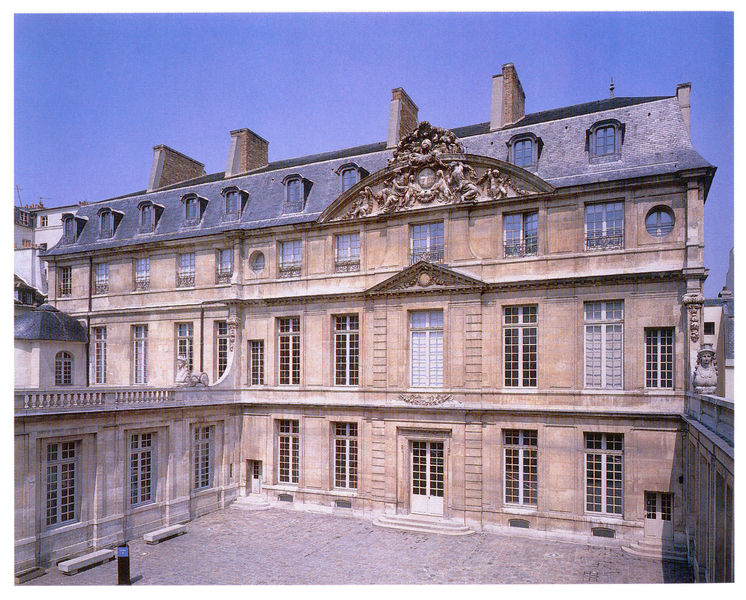
Titel: Hôtel Salé, Fassade
Künstler: Jean Boullier
Standort: Paris
Institution: Hôtel Salé
Schlagwörter: blau, flügel, himmel, kopf, schatten, weiß, dreieck, gelb, ocker, stadt, fenster, frankreich, licht, paris, schmuck, tür, dach, gebäude, haus, rot, schloss, architektur, barock, rahmen, stein, brüstung, sonne, klassizismus, girlande, renaissance, kamin, kamine, rund, schornstein, statue, balkon, relief, ansicht, bogen, fassade, pflaster, türen, giebel, mauer, schornsteine, ziegel, farbe, hof, platz, bank, pilaster, figuren, kies, kuppel, treppe, treppen, jugendstil, symmetrie, stuck, geländer, stufe, stufen, tor, galerie, foto, fotografie, photographie, bögen, eingang, erker, interieur, außen, innenhof, offen, medaillon, palast, palazzo, rundfenster, balustrade, dachfenster, gauben, architrav, bänke, photo, dreiecksgiebel, portal, rustika, villa, gesims, risalit, sandstein, farbfoto, residenz, schiefer, walmdach, mansarde, mezzanin, kapelle, etagen, gaube, geschosse, ballustrade, museum, wien, fenetre, reliefs, gravure, lumière, stockwerke, ciel, bau, azur, schindeln, bleu, pierre, dachgeschoss, palais, hausfassade, tympanon, cheminée, spitzgiebel, erdgeschoss, figurenfries, architecture, fronton, porte, toit, gaupe, hotel, seiteneingänge, stadtschloss, classique, rundgiebel, baluster, archtiektur, château, mansarden, fenetres, ochsenauge, balcon, toiture, zwinger, figure, baroque, marais, pilastre, erkerfenster, fesnster, justice, iebel, tympan, cours, batiment, jour, steinbänke, portes, d'umont, historismus?, hotel d'umont, hotel particulier, stuckdecor, sully, pavés, triangulaire, gerdae, bustes, néo classique, peirre, finition, finitions, ardoise, bancs, balustrade*, rheinsberg